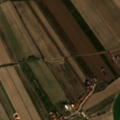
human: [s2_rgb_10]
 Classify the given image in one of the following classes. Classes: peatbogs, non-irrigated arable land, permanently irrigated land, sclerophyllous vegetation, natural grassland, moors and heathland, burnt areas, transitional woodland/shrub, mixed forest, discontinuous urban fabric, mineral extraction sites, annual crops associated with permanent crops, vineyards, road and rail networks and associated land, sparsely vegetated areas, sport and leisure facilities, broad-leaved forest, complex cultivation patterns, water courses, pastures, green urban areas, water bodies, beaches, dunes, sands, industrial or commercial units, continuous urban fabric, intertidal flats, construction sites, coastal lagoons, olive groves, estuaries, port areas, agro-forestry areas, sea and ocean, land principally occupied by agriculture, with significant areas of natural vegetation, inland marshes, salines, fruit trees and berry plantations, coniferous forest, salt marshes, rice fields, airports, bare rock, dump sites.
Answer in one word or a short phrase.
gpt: permanently irrigated land